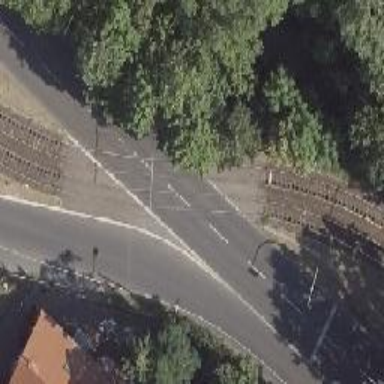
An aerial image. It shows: Tram level crossing equipped with traffic signals.